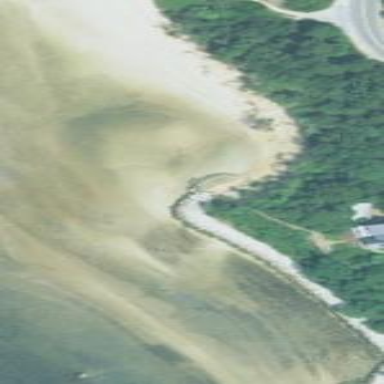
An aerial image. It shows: Sandy beach with natural surroundings.